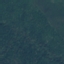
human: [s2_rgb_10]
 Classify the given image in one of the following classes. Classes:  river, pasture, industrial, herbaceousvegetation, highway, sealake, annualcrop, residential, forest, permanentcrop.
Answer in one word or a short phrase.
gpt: Forest